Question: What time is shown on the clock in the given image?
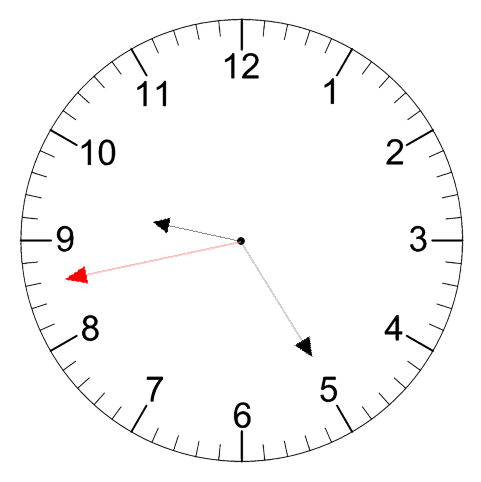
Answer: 09:24:43